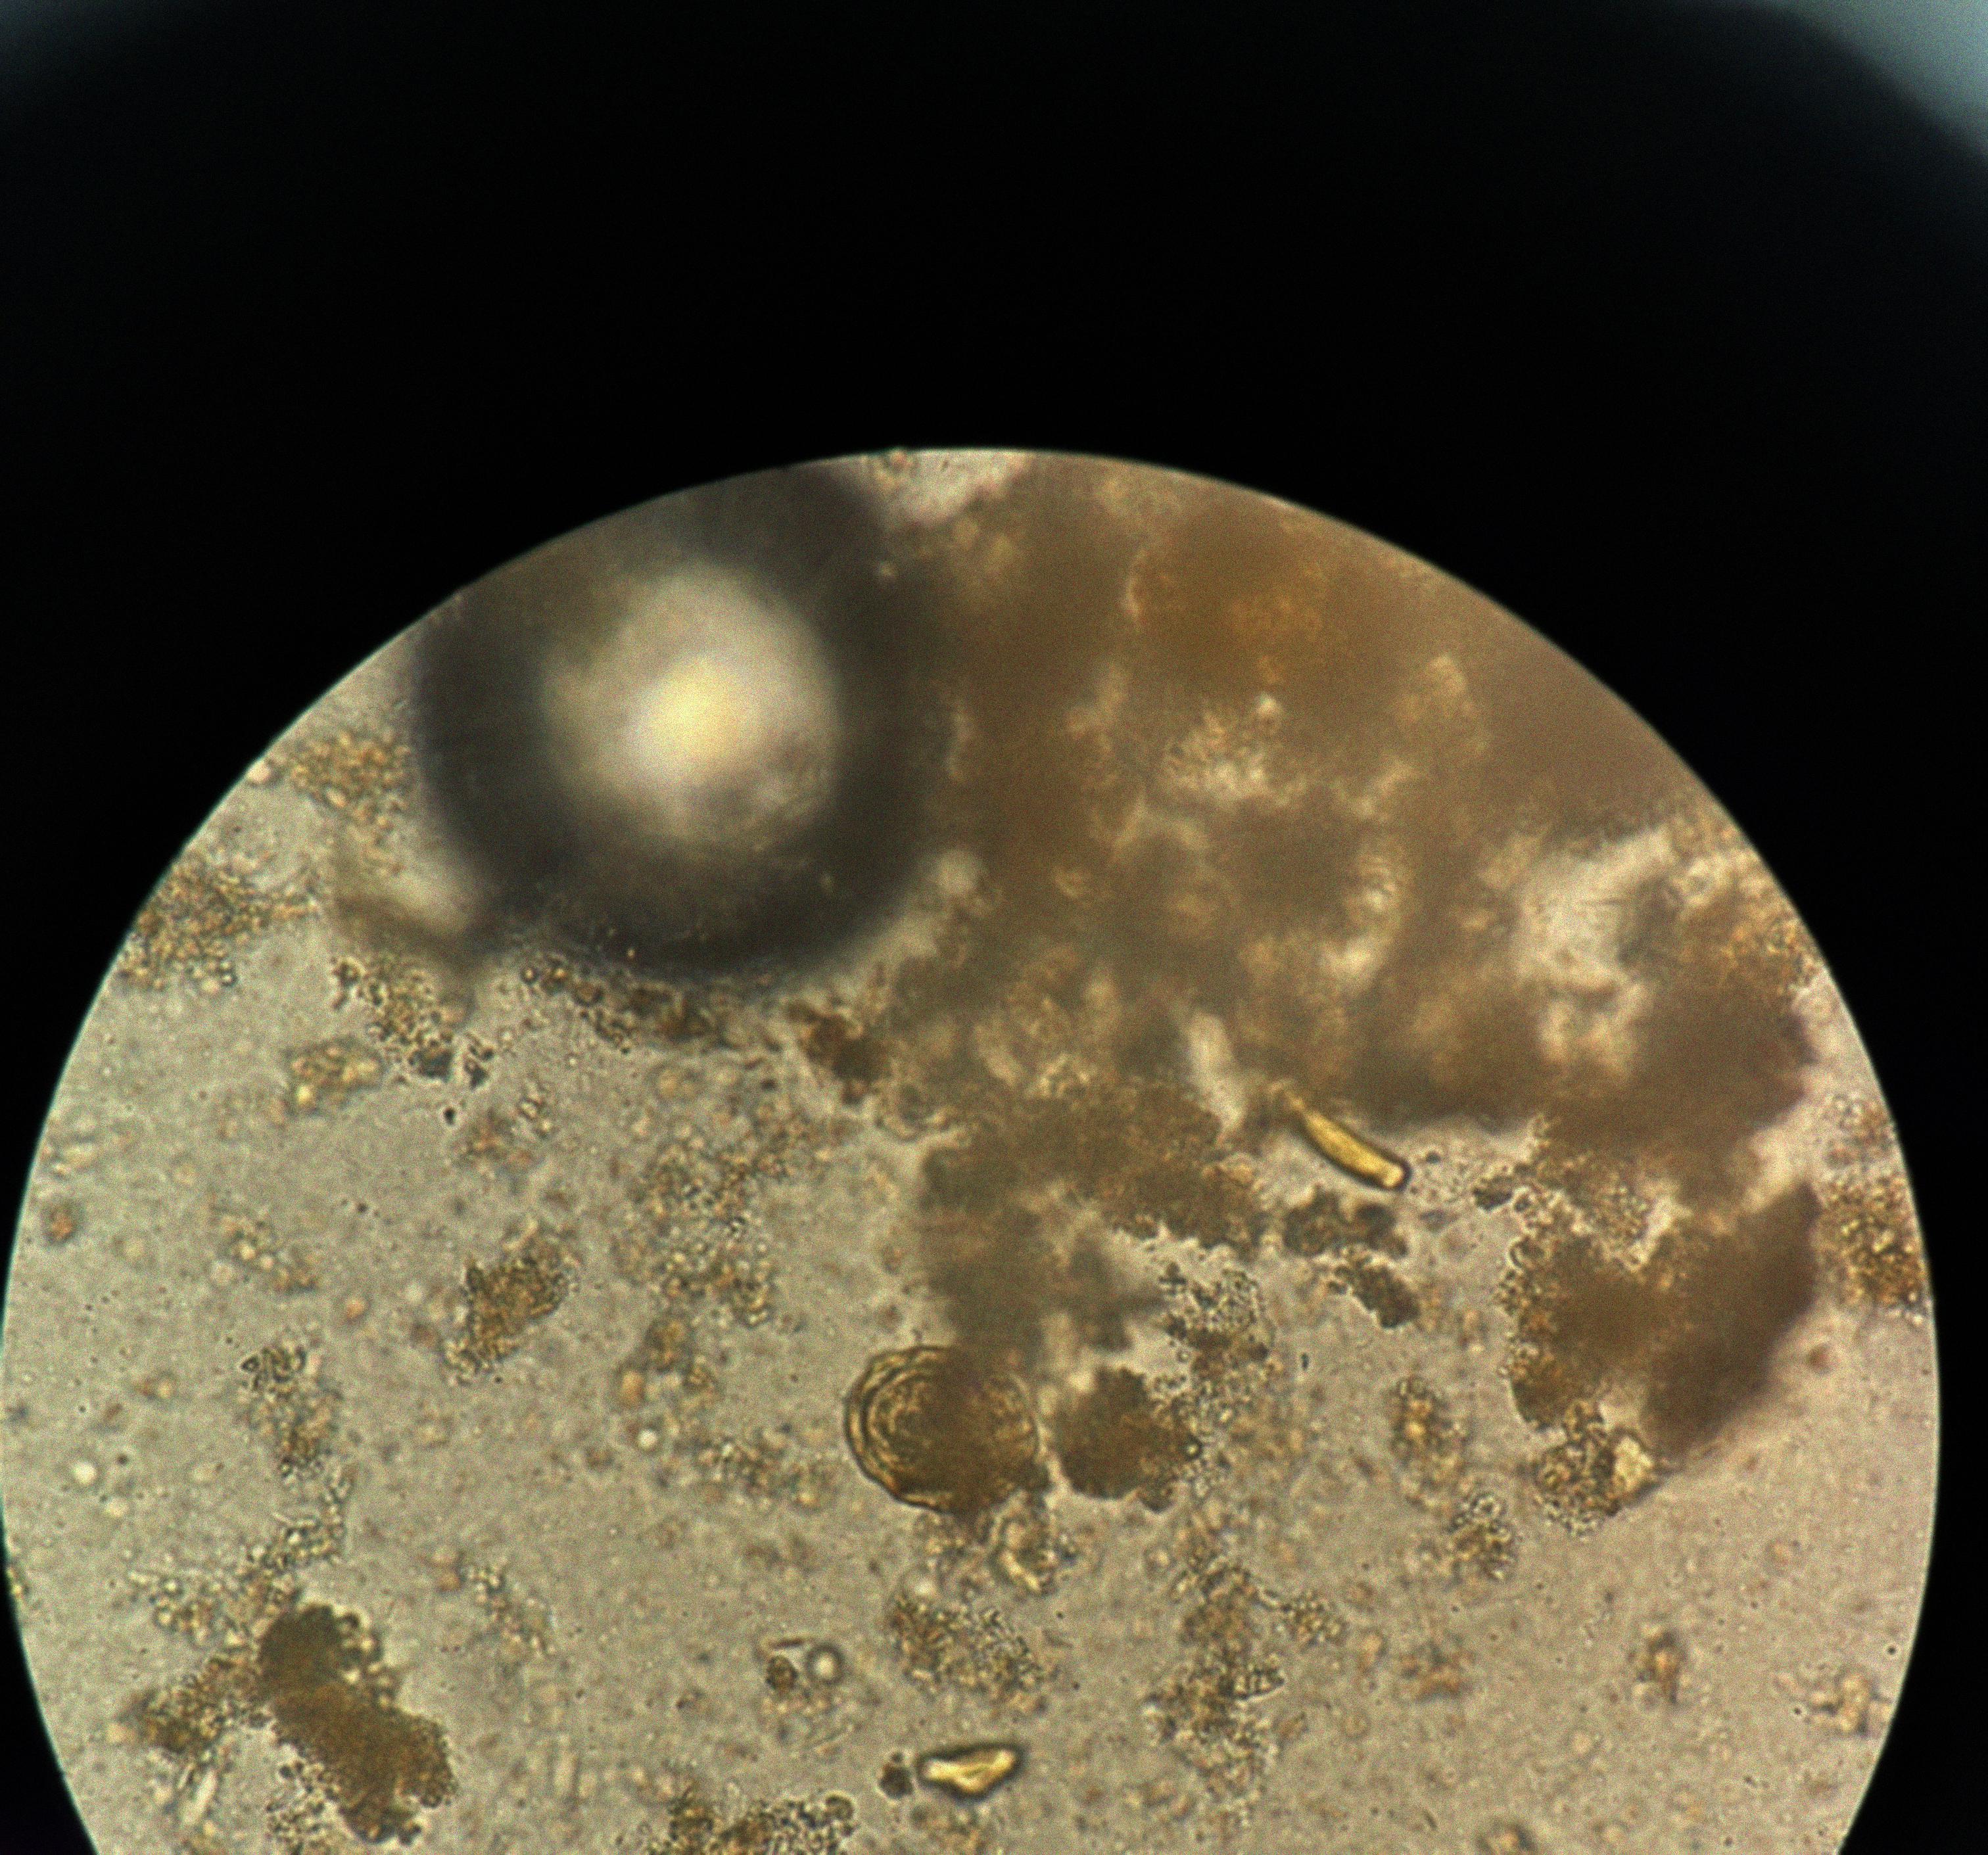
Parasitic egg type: Ascaris lumbricoides